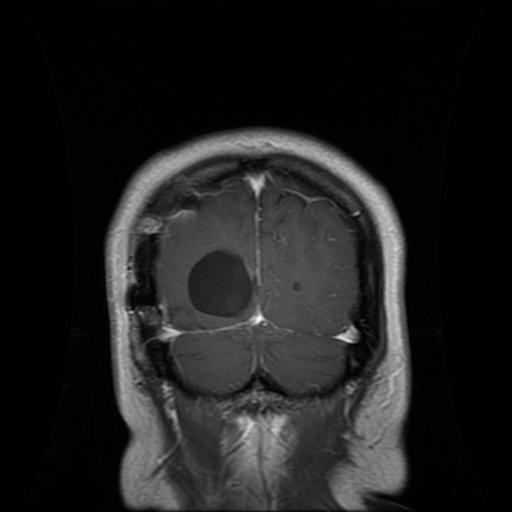
Label: glioma